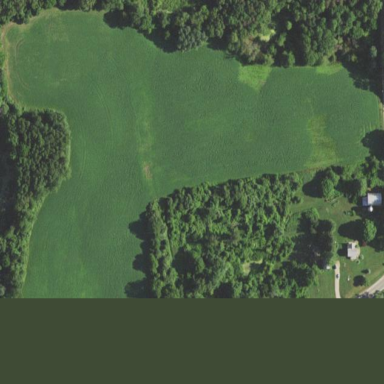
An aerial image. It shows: Wildlife opening in meadow.